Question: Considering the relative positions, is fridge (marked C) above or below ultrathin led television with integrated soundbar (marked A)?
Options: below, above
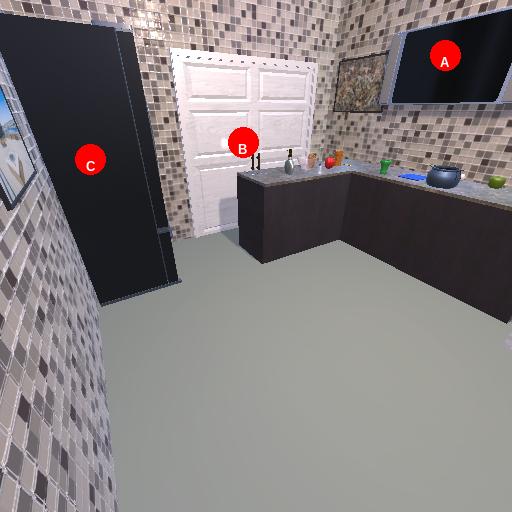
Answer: below